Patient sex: M
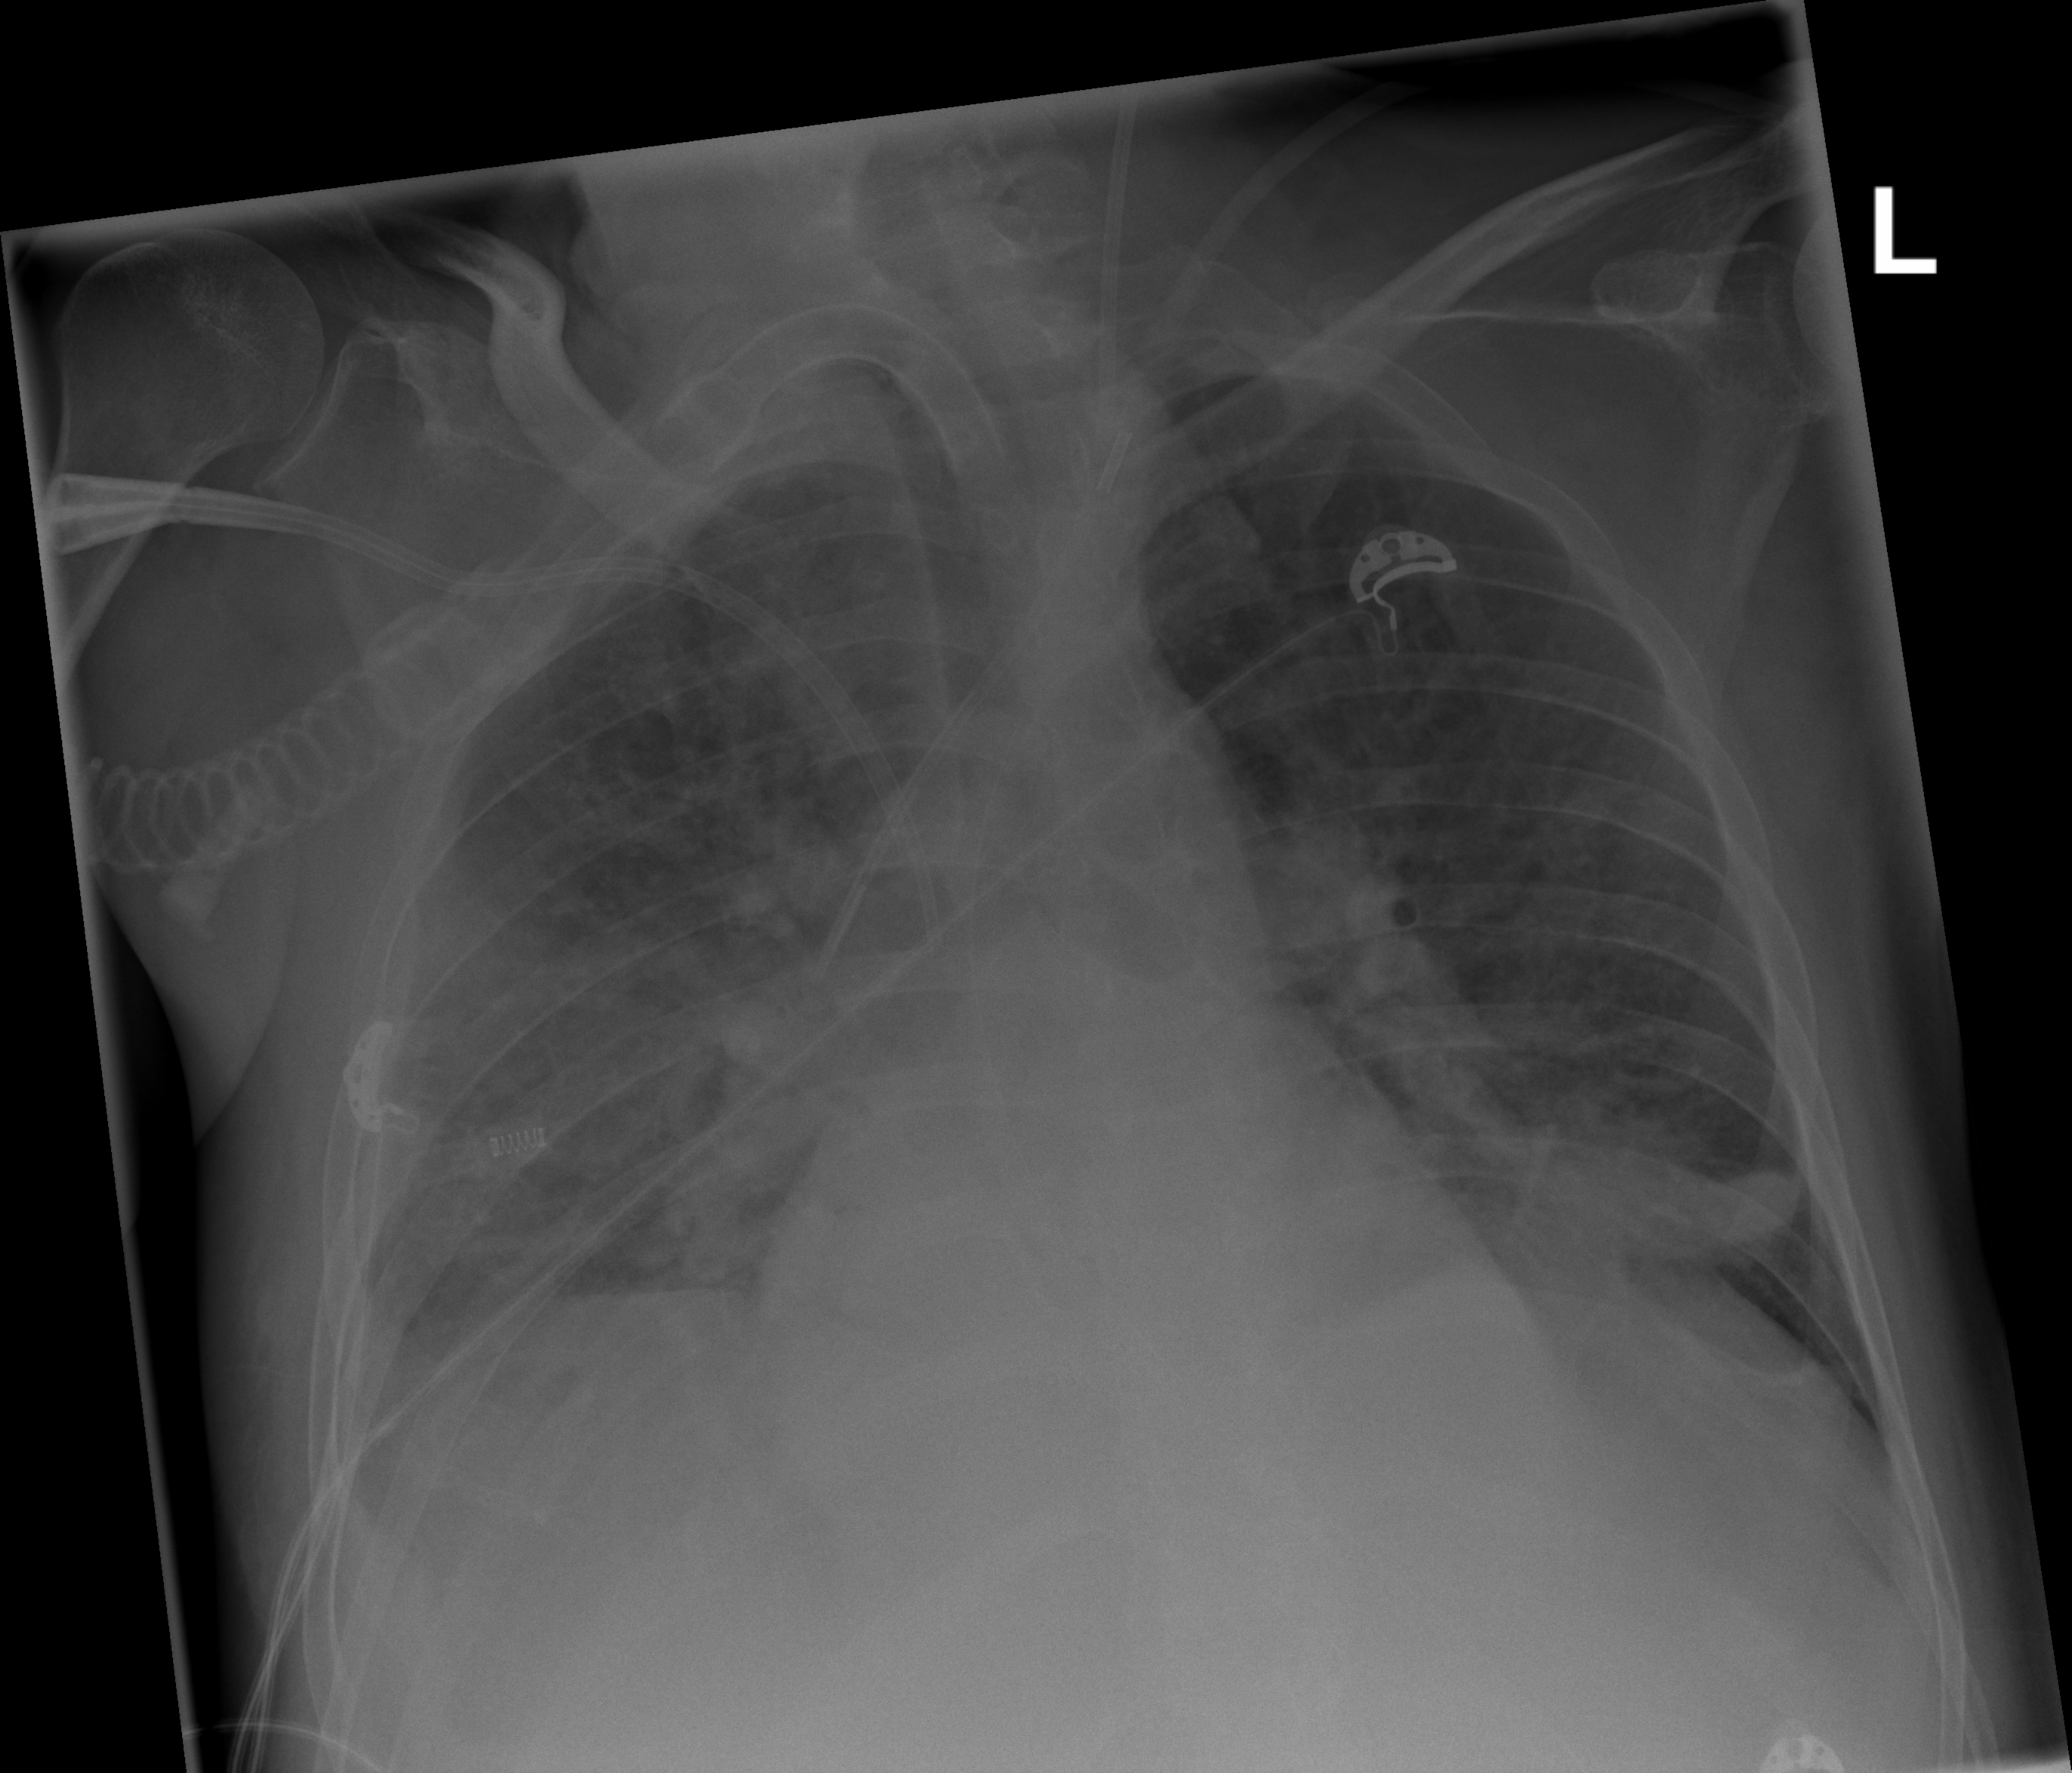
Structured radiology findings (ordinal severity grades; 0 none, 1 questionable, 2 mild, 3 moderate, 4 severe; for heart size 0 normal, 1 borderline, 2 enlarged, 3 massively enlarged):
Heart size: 1
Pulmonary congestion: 1
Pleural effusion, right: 2
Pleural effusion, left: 2
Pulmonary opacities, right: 0
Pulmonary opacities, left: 0
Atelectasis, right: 2
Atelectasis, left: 2